Question: How can I access signatures of, say 0 or 1 in the picture.
I know I can get to values by 'objname.$$state.value' which returns the '[[], []]', but how can I access say the signatures?
The list shown is what comes up if I click the Object shown in the console by 'console.log(objname);', Also, 'objname' is a AngularJS deferred promise object I returned.

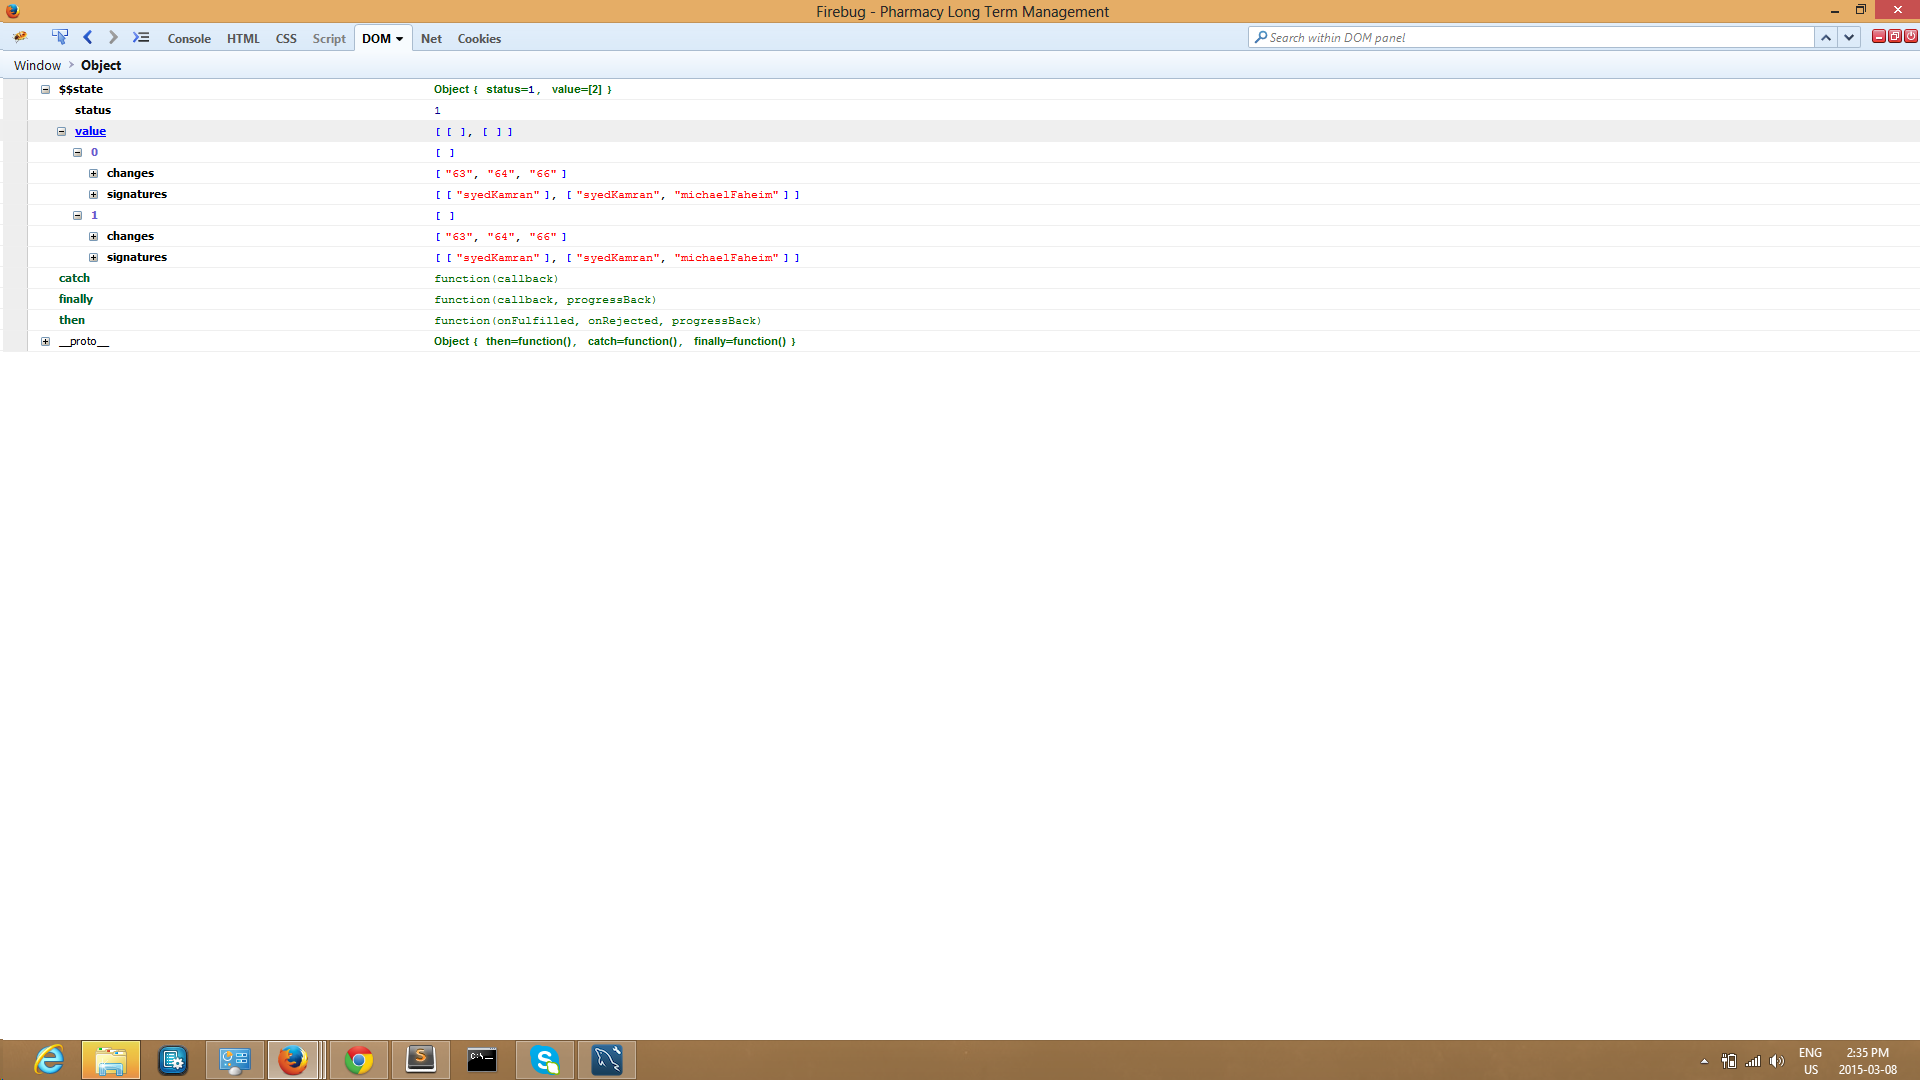
Answer: You need to add below code your promise success code, so that the code shouldn't get failed.
You need to loop through the object 'objname.$$state.value' then again the inner 'forEach' will give you access to 'signatures'
'''
var allSignatures = [];
angular.forEach('objname.$$state.value', function(value, index){
angular.forEach(value, function(v, i){
allSignatures.push(v.signatures);
});
});
'''